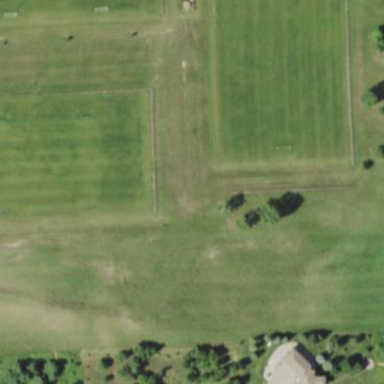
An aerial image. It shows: Soccer pitch for outdoor sports and leisure activities.